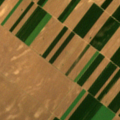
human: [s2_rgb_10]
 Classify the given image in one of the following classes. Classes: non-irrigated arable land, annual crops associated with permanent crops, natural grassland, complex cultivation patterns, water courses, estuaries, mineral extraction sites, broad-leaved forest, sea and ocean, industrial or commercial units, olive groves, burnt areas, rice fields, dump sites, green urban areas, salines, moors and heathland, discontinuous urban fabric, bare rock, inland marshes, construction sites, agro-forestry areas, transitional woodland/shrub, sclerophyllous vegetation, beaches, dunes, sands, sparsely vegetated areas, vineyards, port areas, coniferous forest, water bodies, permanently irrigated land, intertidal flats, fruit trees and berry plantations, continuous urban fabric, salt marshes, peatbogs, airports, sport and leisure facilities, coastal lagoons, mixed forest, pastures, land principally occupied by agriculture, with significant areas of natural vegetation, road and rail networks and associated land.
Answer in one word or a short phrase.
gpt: non-irrigated arable land